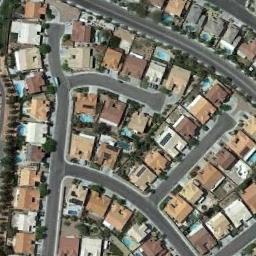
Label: dense_residential